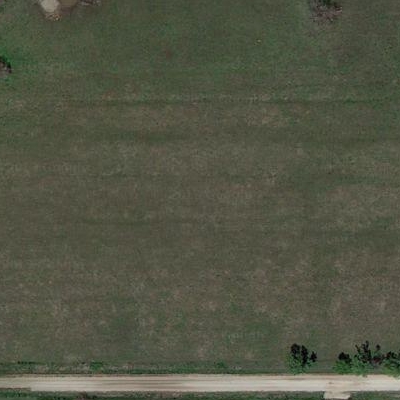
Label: Grass